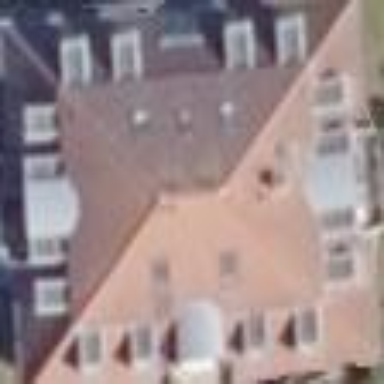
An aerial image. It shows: Half-hipped roof shape on the apartments building.